Question: I'm receiving an ArgumentException "Object type cannot be converted to target type" but it doesn't make very sense to me.
the method I'm calling has the following signature:
'''
public void Scan(IProgressStatus monitor, string registryPath, string startupDir, string addinsDir, string databaseDir, string scanFolder, string[] filesToIgnore)
'''
I tried to pass 'monitor' instead of 'remMonitor' but the exception is still thrown.
All the arguments have values except 'scanFolder' that is null (but passing string.Empty still throw exception) and 'filesToIgnore' is a zero-length array.
I can't figure out why the exception is thrown.
Don't know if it helps but the process is 64 bit. If I call the same method from a 32 bit process no exception are thrown and it runs well.
If I pass null instead of remMonitor it enters the method.
Debugging more deeply I found something strange. I've tried to box-unbox the parameter:
'''
rsd.Scan((object)remMonitor, registry.RegistryPath, registry.StartupDirectory, registry.DefaultAddinsFolder, registry.AddinCachePath, scanFolder, filesToIgnore);
'''
and
'''
public void Scan(object monitor, string registryPath, string startupDir, string addinsDir, string databaseDir, string scanFolder, string[] filesToIgnore)
{
monitor = (IProgressStatus)monitor;
'''
The result is:
'''
?(IProgressStatus)monitor
Cannot cast 'monitor' (which has an actual type of 'System.Runtime.Remoting.Proxies.__TransparentProxy') to 'Mono.Addins.IProgressStatus'
'''
It looks like that monitor has actually an incompatible type, now the question is why?
Ok I've managed to understand that it's a DllHell load context problem, I've turn on all the Exceptions inside Visual Studio and it says that Mono.Addins is load in a LoadFrom context. But if I write the instruction 'Assembly.Load("Mono.Addins");' the same warning (loaded from LoadFrom context) is thrown. Some hints?
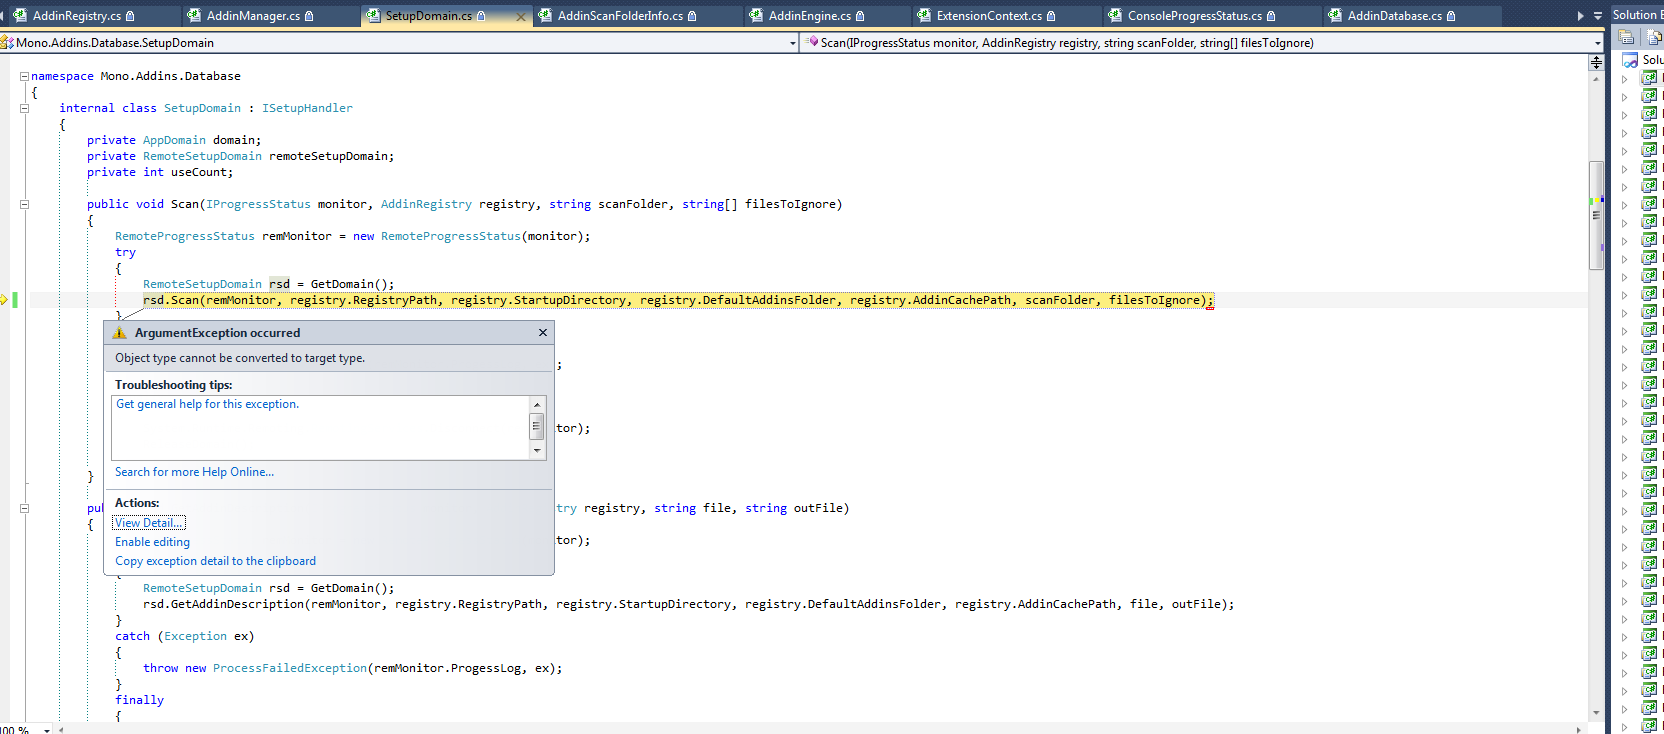
Answer: Finally I've managed to solve my problem:
As written in EDIT3 it was a load context problem, <URL> explains quite well the loading behavior for each method.
Accordingly to <URL> I've manually loaded the assembly using:
'''
System.Reflection.AssemblyName an = new System.Reflection.AssemblyName();
an.Name = "Mono.Addins";
an.Version = new System.Version(1, 0, 0);
System.Reflection.Assembly.Load(an);
'''
Then I've placed the right assembly 'Mono.Addins.dll' inside the 'AutoCAD.exe' path (that is the 'ApplicationBase' for my application). Originally I thought that the 'ApplicationBase' was the same path of the calling assembly but was not, FYI to discover the Application base path I've used 'System.AppDomain.CurrentDomain.BaseDirectory;'